Question: I have an excel workbook that I would like to implement in SQL.
The workbook has three sheets:
- - -
In Excel, the results sheet performs an index match with three criteria and returns values (matches) from the data sheet. Two of the three criteria are on the options sheet, the other on the results sheet.
1) Can SQL columns update based on criteria in other tables and can it do it automatically as the values in the other tables change?
2) Can SQL match data across multiple columns so that results look like the data below.
Hopefully the Dummy Data below helps explain things.

Thanks
Karen
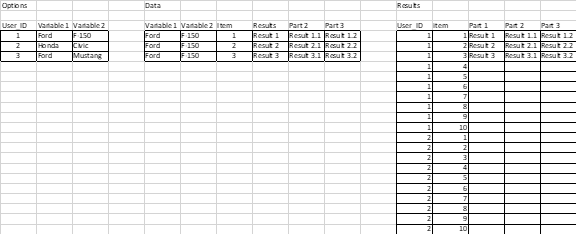
Answer: 1) . In order to do so, you should use a trigger (or in other words, stored procedure in database which is automatically called when an event happen - in your case on values change).
2) From what I see - this is a result of JOIN query between two tables, so again .
For more information, please provide SQL structure.